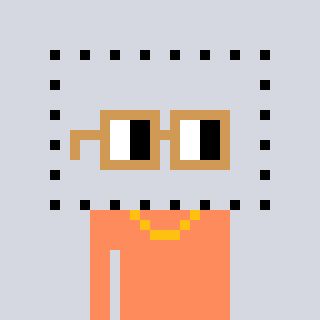
a pixel art character with square brown glasses, a void-shaped head and a peachy-colored body on a cool background